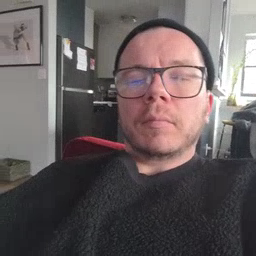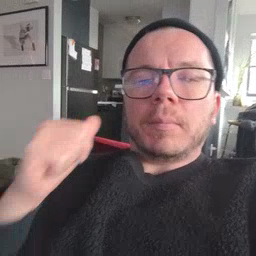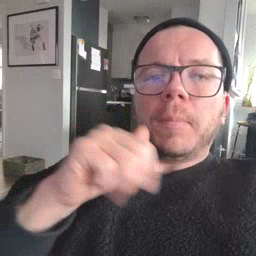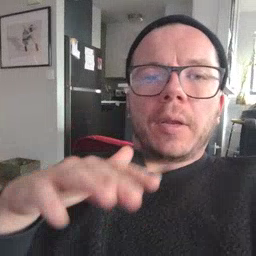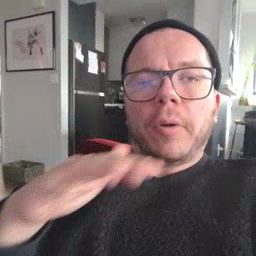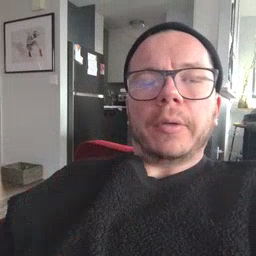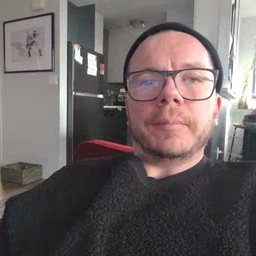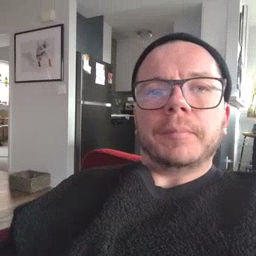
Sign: backyard